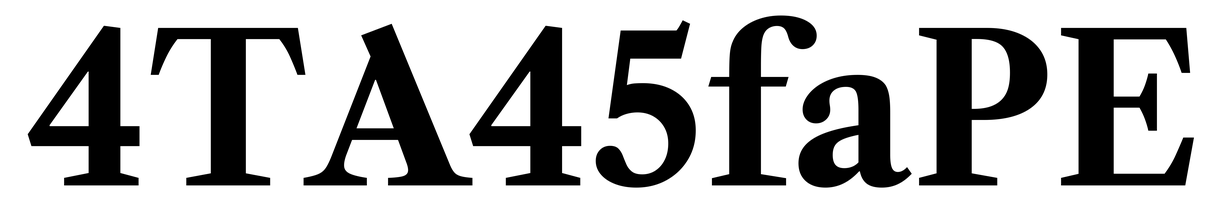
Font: LibreCaslonText_Bold